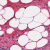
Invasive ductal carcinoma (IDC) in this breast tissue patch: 0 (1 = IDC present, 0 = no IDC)